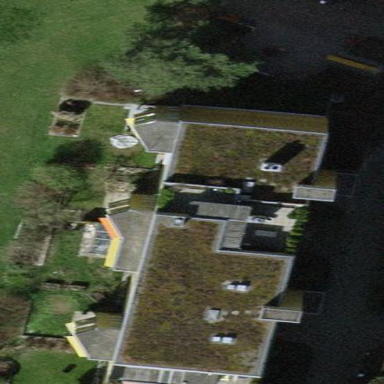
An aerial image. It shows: Apartment building with flat roof.